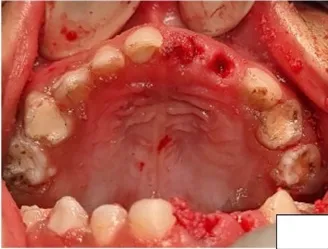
Mandible).
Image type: medical_photograph (other_medical_photograph)